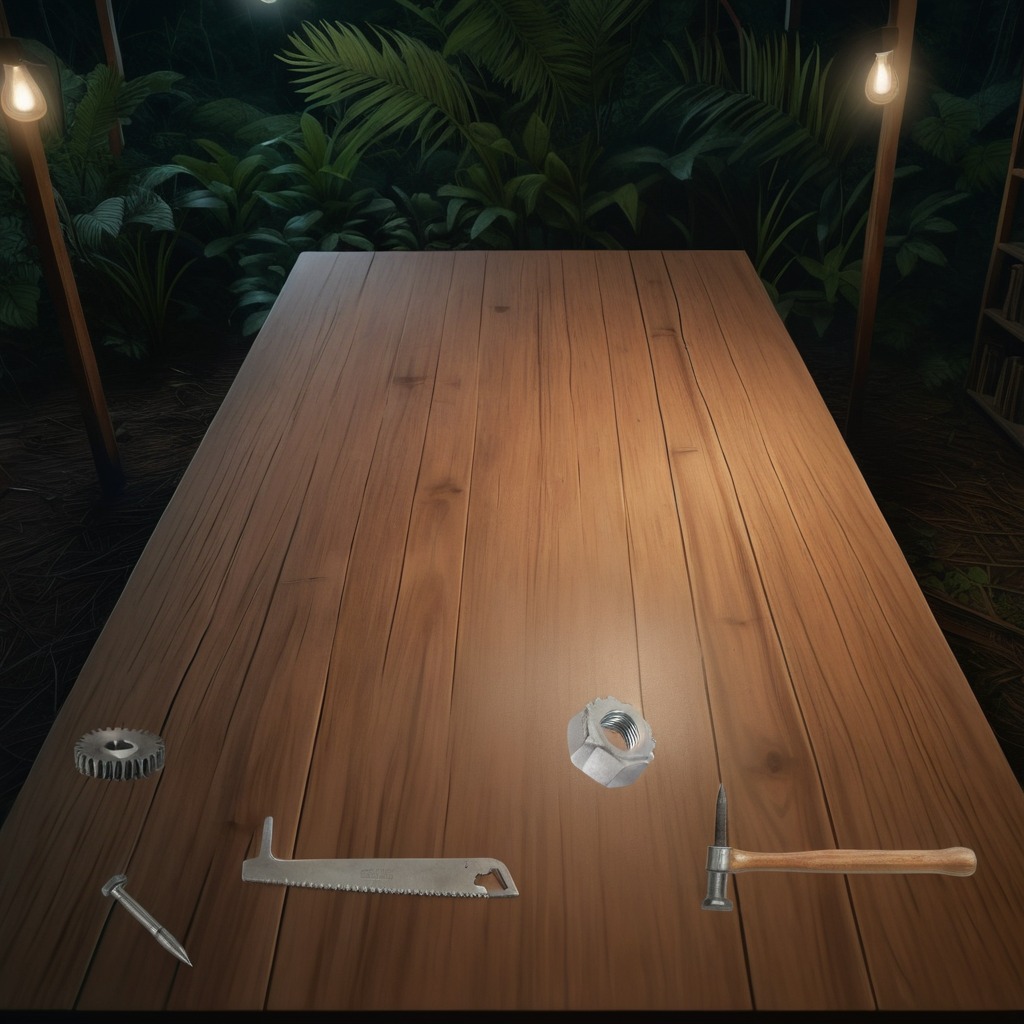
A steel gear with teeth, a hammer, an iron nail, a handheld metal saw, and a metal nut are lying on the wooden table.